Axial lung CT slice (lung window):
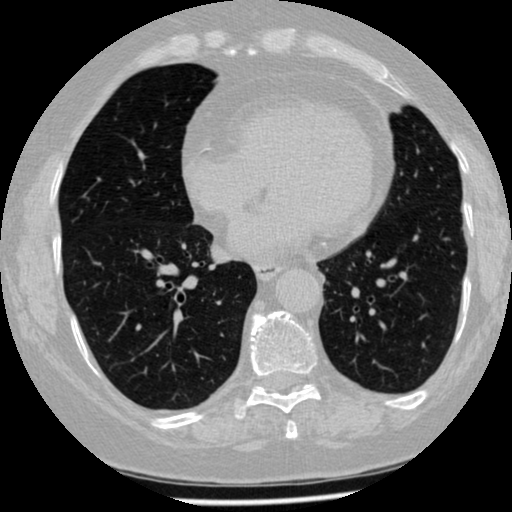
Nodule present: no